Question: I am using this simple function to draw quad in 3D space that is facing camera. Now, I want to use fragment shader to draw illusion of a sphere inside. But, the problem is I'm new to OpenGL ES, so I don't know how?
'''
void draw_sphere(view_t view) {
set_gl_options(COURSE);
glPushMatrix();
{
glTranslatef(view.plyr_pos.x, view.plyr_pos.y, view.plyr_pos.z - 1.9);
#ifdef __APPLE__
#undef glEnableClientState
#undef glDisableClientState
#undef glVertexPointer
#undef glTexCoordPointer
#undef glDrawArrays
static const GLfloat vertices []=
{
0, 0, 0,
1, 0, 0,
1, 1, 0,
0, 1, 0,
0, 0, 0,
1, 1, 0
};
glEnableClientState(GL_VERTEX_ARRAY);
glVertexPointer(3, GL_FLOAT, 0, vertices);
glDrawArrays(GL_TRIANGLE_STRIP, 0, 6);
glDisableClientState(GL_VERTEX_ARRAY);
#else
#endif
}
glPopMatrix();
}
'''
More exactly, I want to achieve this:

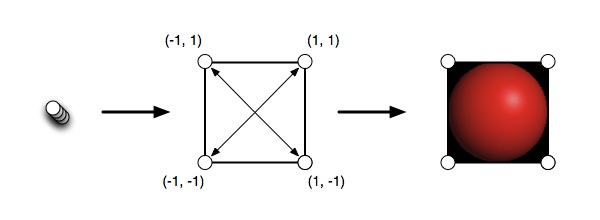
Answer: There might be quite a few thing you need to to achieve this... The sphere that is drawn on the last image you posted is a result in using lighting and shine and color. In general you need a shader that can process all that and can normally work for any shape.
This specific case (also some others that can be mathematically presented) can be drawn with a single quad without even needing to push normal coordinates to the program. What you need to do is create a normal in a fragment shader: If you receive vectors 'sphereCenter', 'fragmentPosition' and float 'sphereRadius', then 'sphereNormal' is a vector such as
'''
sphereNormal = (fragmentPosition-sphereCenter)/radius; //taking into account all have .z = .0
sphereNormal.z = -sqrt(1.0 - length(sphereNormal)); //only if(length(spherePosition) < sphereRadius)
'''
and real sphere position:
'''
spherePosition = sphereCenter + sphereNormal*sphereRadius;
'''
Now all you need to do is add your lighting.. Static or not it is most common to use some ambient factor, linear and square distance factors, shine factor:
'''
color = ambient*materialColor; //apply ambient
vector fragmentToLight = lightPosition-spherePosition;
float lightDistance = length(fragmentToLight);
fragmentToLight = normalize(fragmentToLight); //can also just divide with light distance
float dotFactor = dot(sphereNormal, fragmentToLight); //dot factor is used to take int account the angle between light and surface normal
if(dotFactor > .0) {
color += (materialColor*dotFactor)/(1.0 + lightDistance*linearFactor + lightDistance*lightDistance*squareFactor); //apply dot factor and distance factors (in many cases the distance factors are 0)
}
vector shineVector = (sphereNormal*(2.0*dotFactor)) - fragmentToLight; //this is a vector that is mirrored through the normal, it is a reflection vector
float shineFactor = dot(shineVector, normalize(cameraPosition-spherePosition)); //factor represents how strong is the light reflection towards the viewer
if(shineFactor > .0) {
color += materialColor*(shineFactor*shineFactor * shine); //or some other power then 2 (shineFactor*shineFactor)
}
'''
This pattern to create lights in fragment shader is one of very many. If you don't like it or you cant make it work I suggest you find another one on the web, otherwise I hope you will understand it and be able to play around with it.